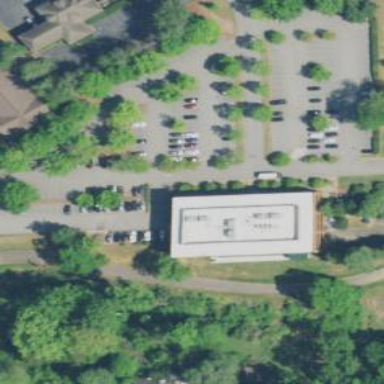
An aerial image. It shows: Parking area with surface.